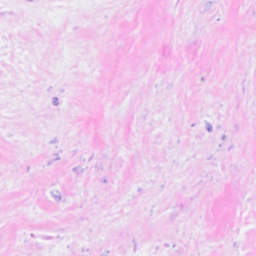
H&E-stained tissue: Breast